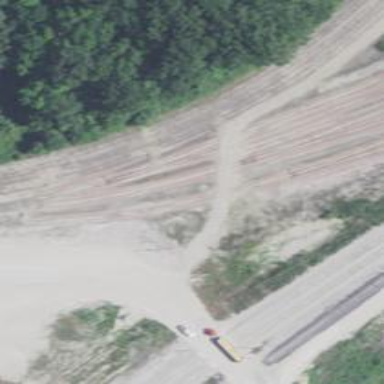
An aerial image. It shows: Siding railway track with one rail.